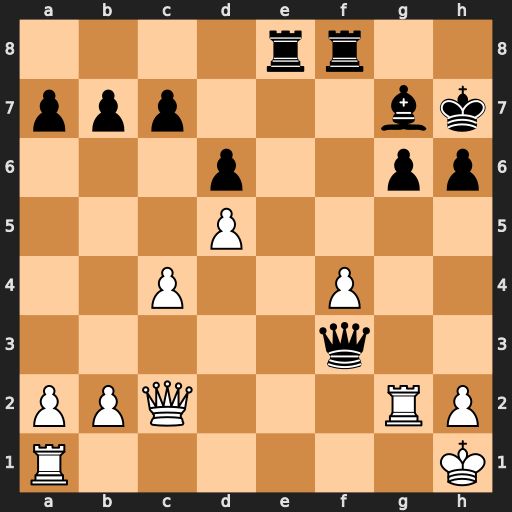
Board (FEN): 4rr2/ppp3bk/3p2pp/3P4/2P2P2/5q2/PPQ3RP/R6K
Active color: w
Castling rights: -
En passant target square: -
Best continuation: Qxg6+ Kh8 Qxg7#